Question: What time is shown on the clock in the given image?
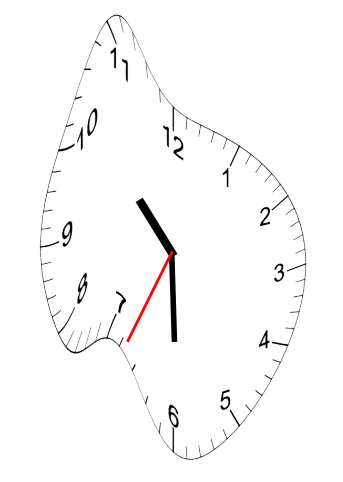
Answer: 10:29:34